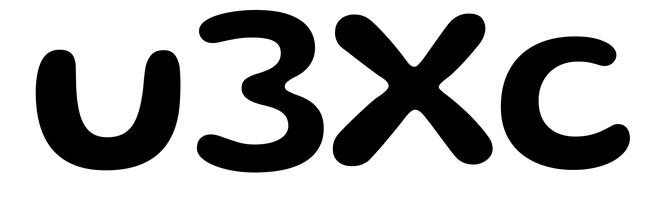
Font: Gluten_Medium